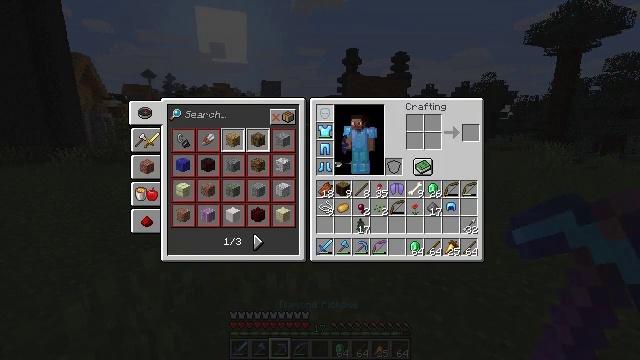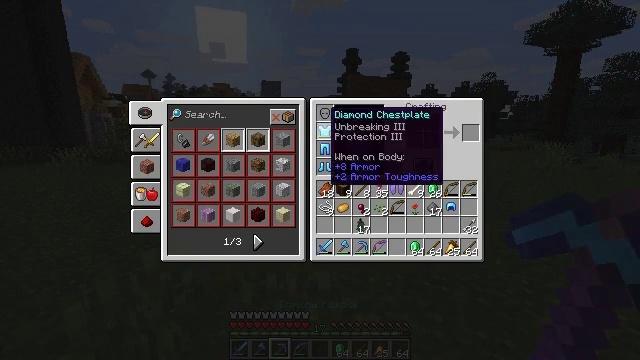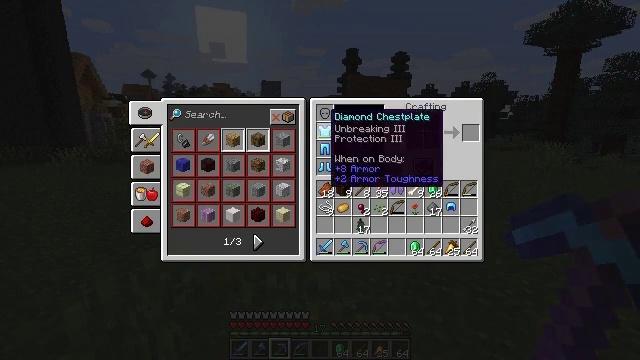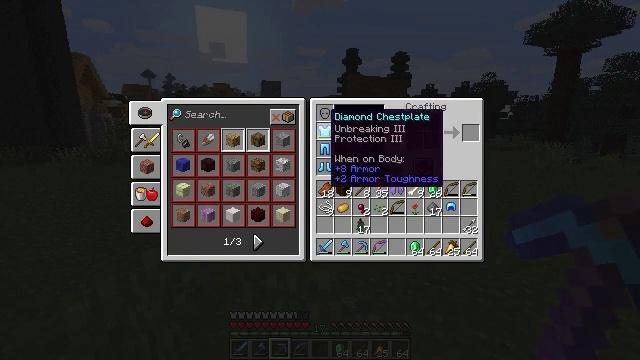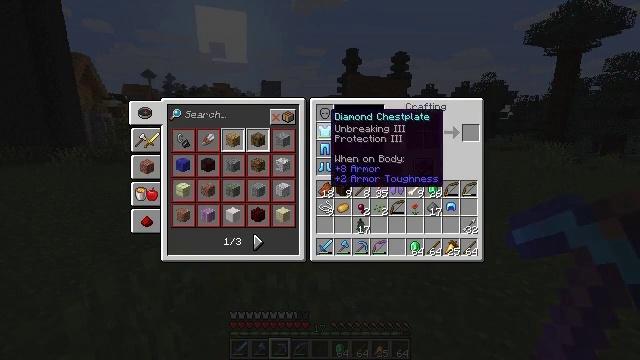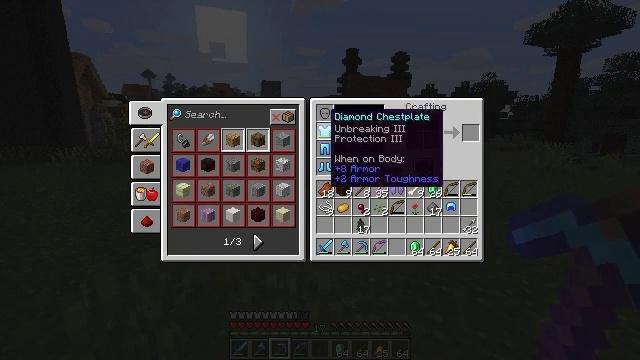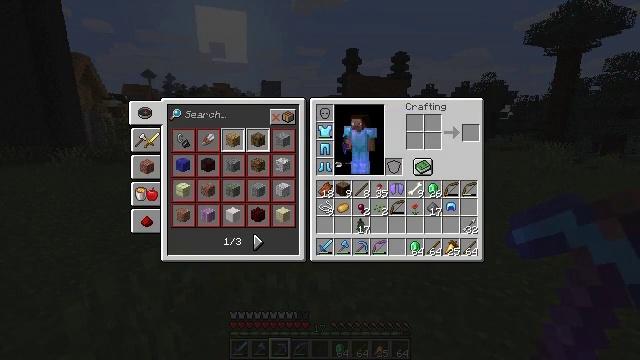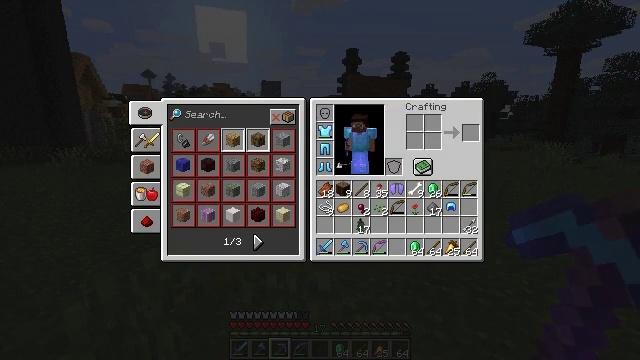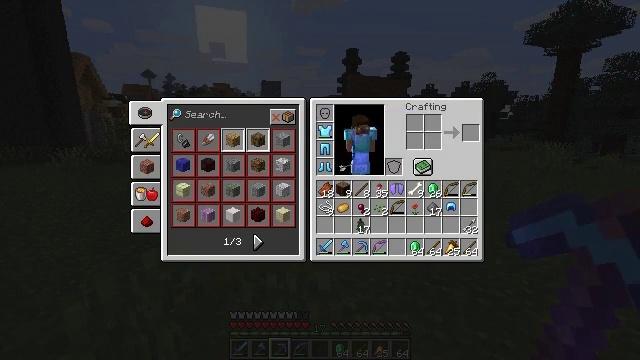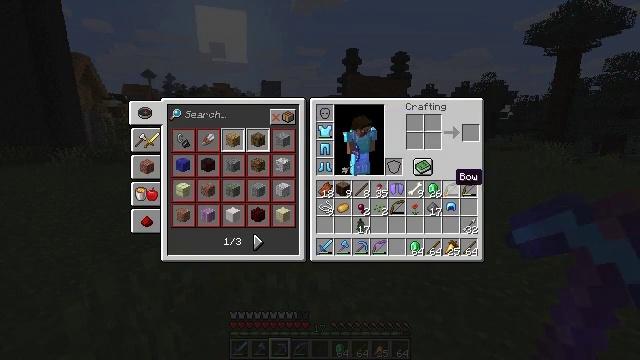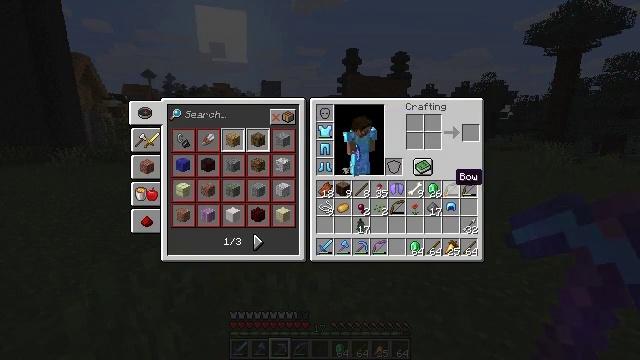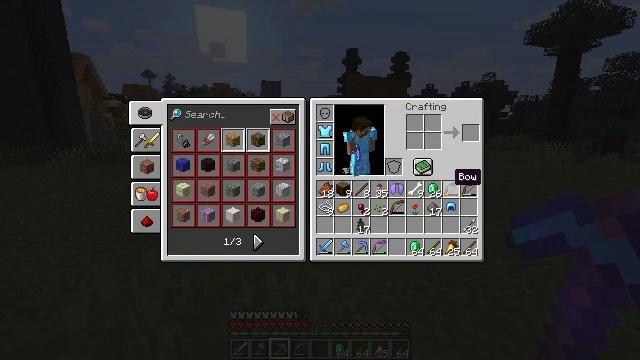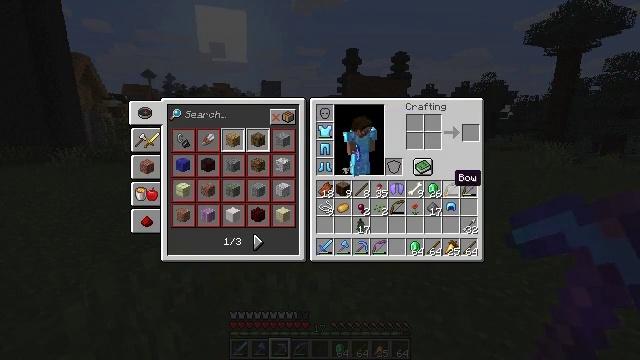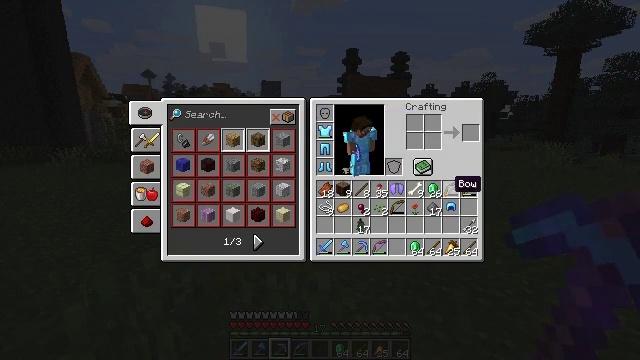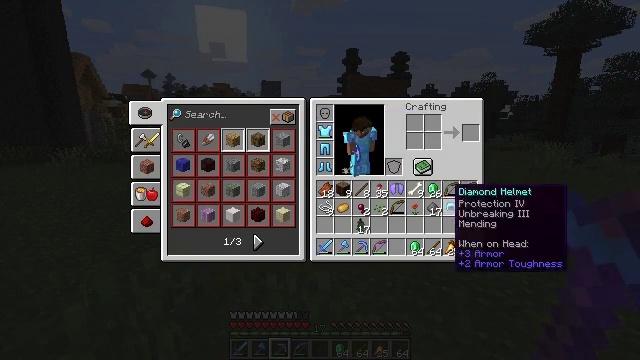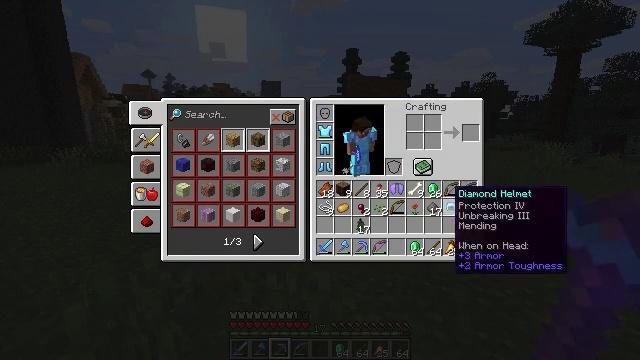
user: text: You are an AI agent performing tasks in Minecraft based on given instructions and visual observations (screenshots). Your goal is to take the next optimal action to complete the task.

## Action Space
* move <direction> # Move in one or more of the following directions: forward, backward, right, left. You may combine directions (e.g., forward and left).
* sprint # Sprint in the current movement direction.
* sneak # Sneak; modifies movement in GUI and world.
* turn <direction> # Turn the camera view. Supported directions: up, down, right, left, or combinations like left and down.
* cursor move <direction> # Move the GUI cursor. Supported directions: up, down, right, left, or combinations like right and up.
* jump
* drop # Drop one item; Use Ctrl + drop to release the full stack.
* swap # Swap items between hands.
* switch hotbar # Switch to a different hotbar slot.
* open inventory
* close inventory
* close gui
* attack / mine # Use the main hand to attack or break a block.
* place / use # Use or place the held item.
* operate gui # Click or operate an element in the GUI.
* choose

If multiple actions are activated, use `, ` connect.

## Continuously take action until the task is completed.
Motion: motion action
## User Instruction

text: Open the crafting table to craft a firework rocket.
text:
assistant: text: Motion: sneak
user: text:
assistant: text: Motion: sneak
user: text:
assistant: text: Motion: sneak
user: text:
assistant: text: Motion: sneak
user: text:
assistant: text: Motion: sneak
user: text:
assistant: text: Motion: sneak, cursor move right and down
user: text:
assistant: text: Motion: sneak, cursor move right and down
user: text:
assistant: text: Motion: sneak, cursor move right and down
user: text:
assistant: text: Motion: sneak, cursor move right and down
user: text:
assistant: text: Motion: sneak
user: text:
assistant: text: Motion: sneak
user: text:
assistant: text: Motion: sneak
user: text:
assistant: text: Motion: sneak
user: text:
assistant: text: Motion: cursor move down
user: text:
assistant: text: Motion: no_op
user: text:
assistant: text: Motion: no_op
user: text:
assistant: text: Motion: no_op
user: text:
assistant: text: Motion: no_op
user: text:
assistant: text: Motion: turn down
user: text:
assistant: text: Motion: turn right and down
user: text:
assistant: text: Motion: attack / mine
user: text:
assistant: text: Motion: attack / mine
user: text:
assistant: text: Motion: no_op
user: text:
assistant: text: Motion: move forward
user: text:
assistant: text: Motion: move forward
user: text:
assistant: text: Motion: move forward, turn up
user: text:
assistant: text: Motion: move forward
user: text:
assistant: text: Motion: move forward, close inventory
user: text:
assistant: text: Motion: move forward, close inventory
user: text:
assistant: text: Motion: close inventory